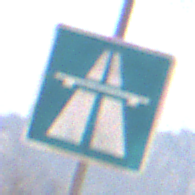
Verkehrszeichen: Autobahn
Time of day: Midday
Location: Outdoor (Nature)
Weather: Clear
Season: NotSpecified
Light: Natural